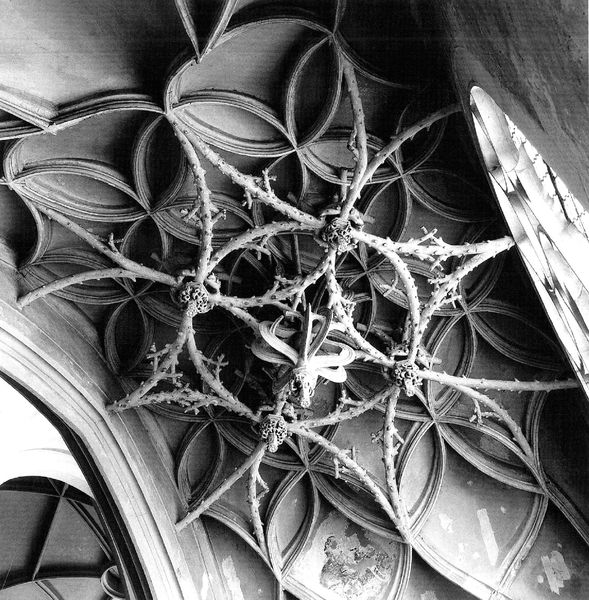
Titel: Pfarrkirche Unserer Lieben Frauen in Ingolstadt
Standort: Ingolstadt (EU - D - Bayern)
Schlagwörter: fenster, holz, rose, muster, architektur, kirche, decke, gotik, krone, relief, foto, gewölbe, rosette, spitzbogen, netz, baustil